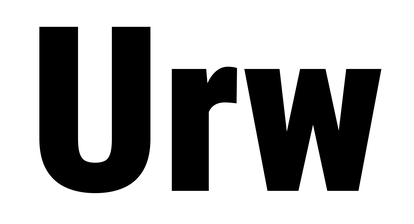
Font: Roboto_Condensed_Black